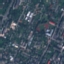
Land use / land cover: Residential